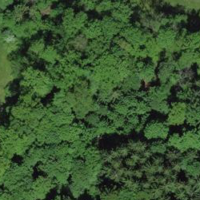
EUNIS habitat code: 41
Species observed at this site:
Cirsium vulgare
Ilex aquifolium